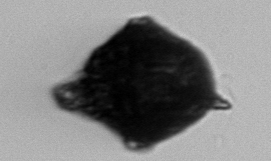
Label: Gonyaulax